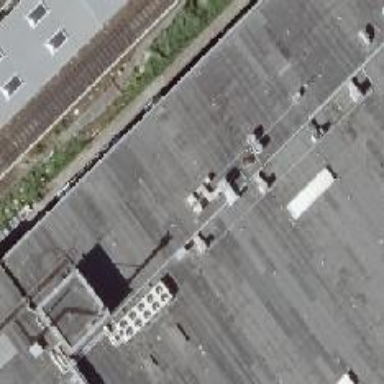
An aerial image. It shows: Ramp as part of building.